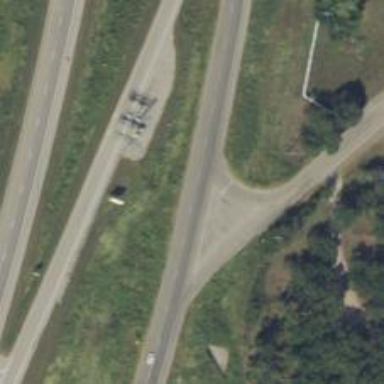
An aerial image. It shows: Secondary road with frontage road alongside.